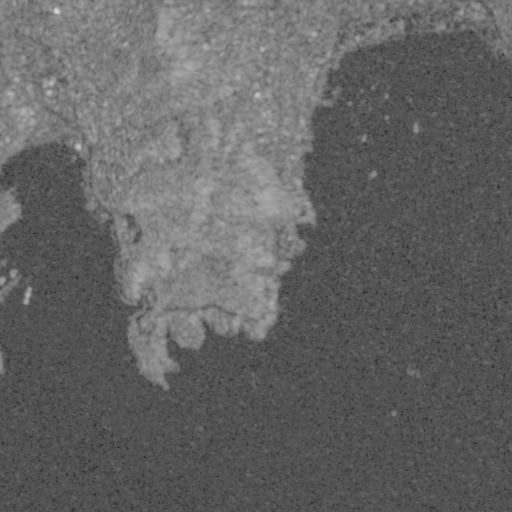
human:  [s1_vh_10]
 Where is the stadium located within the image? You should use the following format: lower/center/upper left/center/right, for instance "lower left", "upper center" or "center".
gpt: The stadium is located in the upper left of the image.
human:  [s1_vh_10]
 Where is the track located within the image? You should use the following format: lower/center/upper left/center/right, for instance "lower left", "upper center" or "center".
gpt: There is no track in the image.

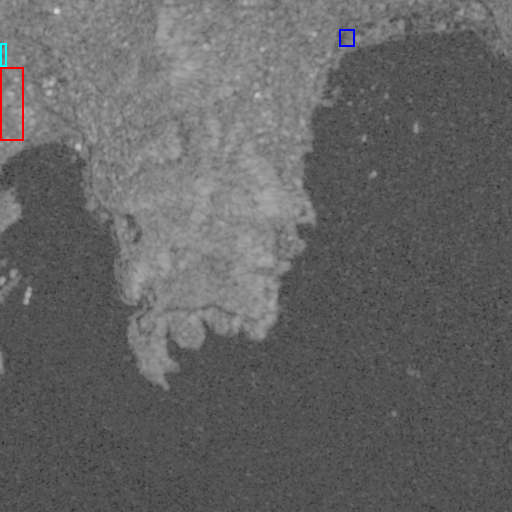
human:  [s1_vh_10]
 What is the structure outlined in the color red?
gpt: The structure outlined in red is a park.
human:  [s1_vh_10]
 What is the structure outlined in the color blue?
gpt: The structure outlined in blue is a parking lot.
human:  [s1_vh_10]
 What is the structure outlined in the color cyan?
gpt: The structure outlined in cyan is a stadium.
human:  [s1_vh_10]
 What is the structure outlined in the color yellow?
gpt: There is no yellow outline.